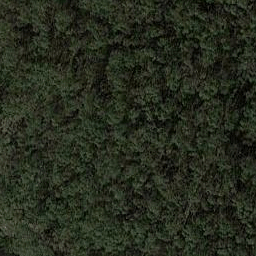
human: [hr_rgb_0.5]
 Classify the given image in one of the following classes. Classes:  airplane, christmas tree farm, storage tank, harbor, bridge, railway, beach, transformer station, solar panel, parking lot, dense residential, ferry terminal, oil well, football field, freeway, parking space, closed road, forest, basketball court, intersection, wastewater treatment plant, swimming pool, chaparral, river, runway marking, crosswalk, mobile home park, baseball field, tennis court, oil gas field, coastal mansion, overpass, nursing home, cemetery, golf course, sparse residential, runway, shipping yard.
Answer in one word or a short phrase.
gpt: forest